Field crop: maize
Growth stage: 1
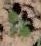
Species: chenopodium